Question: I am having this issue and I am hoping that it is so simple and that is why I can not figure it out.
I want to use an image divider inbetween navigation '<li>' elements.
Here is my CSS:
'''
#nav {
width:70.5%;
padding-left:29.5%;
list-style: none;
margin: 0px auto;
float:left;
background-image:url(images/bk_nav.gif);
background-repeat:repeat-x;
display:block;
text-align:center;
#margin-top:-4px;
}
#nav li {
float: left;
margin: 0px;
text-align:center;
font: 13px/100% Helvetica, Arial, sans-serif;
background-color:#cccccc;
}
.divide
{
position:relative;
float:left;
width:4px;
height:42px;
background-image:url(images/divider.gif);
}
#nav a {
color: #ffffff;
text-decoration: none;
text-align:center;
padding: 14px 25px 14px 25px;
font: 14px/100% Helvetica, Arial, sans-serif;
display: block;
text-align:center;
}
'''
Here is the HTML:
'''
<ul id="nav">
<li class="page-item-2 current_page_item"><a href="index.html">Home</a></li><span class="divide"></span>
<li class="page-item-20"><a href="aboutus.html">Our Program</a></li>
<li class="page-item-10"><a href="econsus.html">Social</a></li>
<li class="page-item-13"><a href="socialsus.html">Economic</a></li>
<li class="page-item-15"><a href="envsus.html">Environmental </a></li>
<li class="page-item-17"><a href="resources.html">Resources </a></li>
</ul>
'''
Currently I only have one divider in there because I am testing it. This code works fine in FF but IE is destroyed by it. Anyone shed some light on this frustrating situation?
UPDATE:
The one is right and the other is not. I was able to create the same error in FF so you can see both. (Just moved the '<span>')

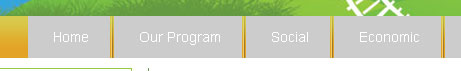
Answer: '''
<ul>
<li>list item</li>'
<li class="divider"></li>
<li>list item 2</li>
</ul>
'''
Then, in order to make the divider appear closer to the list items, just adjust the margin/padding of the .divider class